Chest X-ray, AP view. Patient: 81 years old, sex F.
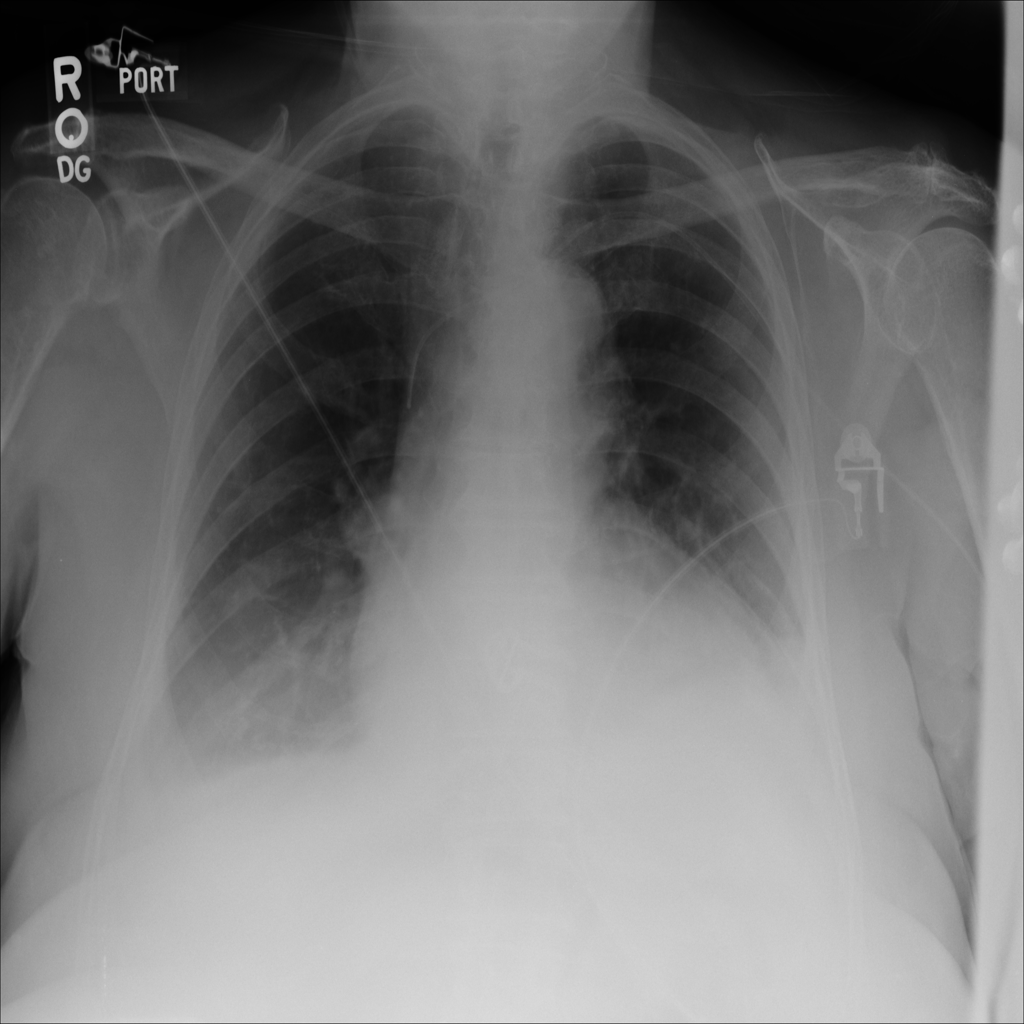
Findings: Atelectasis, Effusion, Infiltration